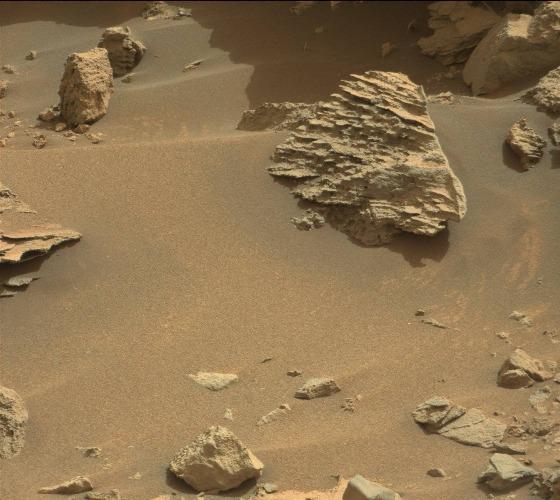
Terrain classes present: Bedrock, Gravel / Sand / Soil, Rock, Shadow